Question: Sorry. I'm very new for MySQL Database. And, I have a problem.
I have a Table.

And I want to select ID that have Tag="XX" and Number = 13 and 17.
But If I query by this
'''
SELECT ID FROM Table WHERE ( Tag="XX" and Number = 13 ) and ( Tag="XX" and Number = 17 )
'''
I got nothing result.
and when I use this.
'''
SELECT ID FROM Table WHERE ( Tag="XX" and Number = 13 ) or ( Tag="XX" and Number = 17 )
'''
I get the result "A" and "B". But I want just "A" becuase "A" have tag "XX" with number 13 and 17 at the same time but "B" has tag "XX" with number 13 and 16
How do I need to do for select the ID from this condition.
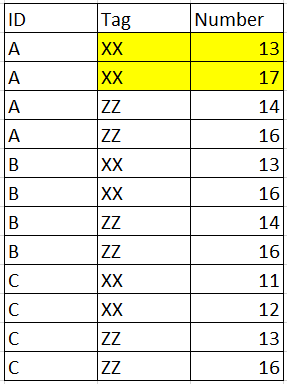
Answer: There are many ways to achieve that. One is:
'''
SELECT ID
FROM MyTable
WHERE Tag = "XX" AND Number IN (13, 17)
GROUP BY ID
HAVING COUNT(DISTINCT Number) = 2
'''
If the combination of (ID, Tag, Number) is UNIQUE, then you can also replace the HAVING clause with
'''
HAVING COUNT(*) = 2
'''
Another way is to use a JOIN:
'''
SELECT t1.ID
FROM MyTable t1
JOIN MyTable t1 USING(ID)
WHERE t1.Tag = "XX" AND t1.Number = 13
AND t2.Tag = "XX" AND t2.Number = 17
'''